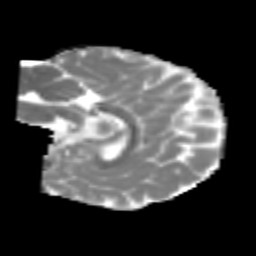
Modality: MD
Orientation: sagittal
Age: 6
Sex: male
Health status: healthy